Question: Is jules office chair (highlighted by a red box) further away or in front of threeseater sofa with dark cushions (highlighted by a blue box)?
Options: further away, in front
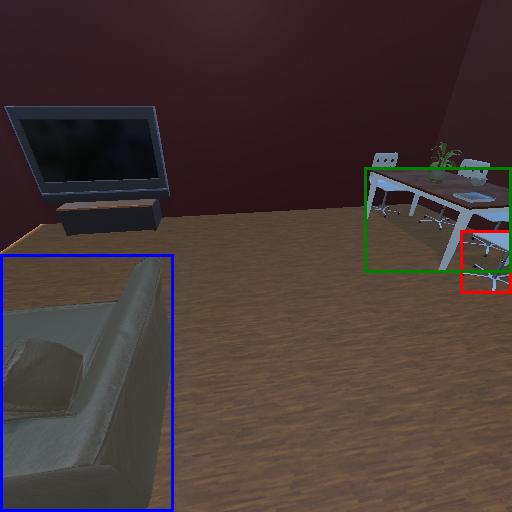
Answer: further away